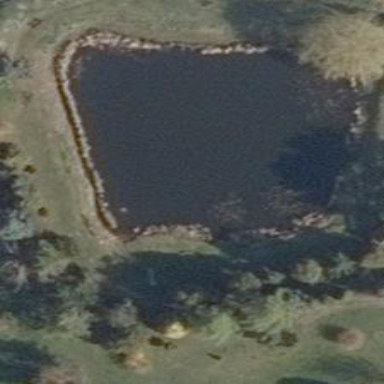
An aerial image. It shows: Pond surrounded by natural water.